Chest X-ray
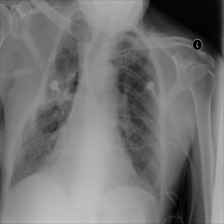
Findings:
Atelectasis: negative
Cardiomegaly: negative
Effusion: negative
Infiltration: negative
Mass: negative
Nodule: negative
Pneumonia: negative
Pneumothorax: negative
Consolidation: negative
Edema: negative
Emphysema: negative
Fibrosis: negative
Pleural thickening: negative
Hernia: negative